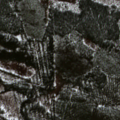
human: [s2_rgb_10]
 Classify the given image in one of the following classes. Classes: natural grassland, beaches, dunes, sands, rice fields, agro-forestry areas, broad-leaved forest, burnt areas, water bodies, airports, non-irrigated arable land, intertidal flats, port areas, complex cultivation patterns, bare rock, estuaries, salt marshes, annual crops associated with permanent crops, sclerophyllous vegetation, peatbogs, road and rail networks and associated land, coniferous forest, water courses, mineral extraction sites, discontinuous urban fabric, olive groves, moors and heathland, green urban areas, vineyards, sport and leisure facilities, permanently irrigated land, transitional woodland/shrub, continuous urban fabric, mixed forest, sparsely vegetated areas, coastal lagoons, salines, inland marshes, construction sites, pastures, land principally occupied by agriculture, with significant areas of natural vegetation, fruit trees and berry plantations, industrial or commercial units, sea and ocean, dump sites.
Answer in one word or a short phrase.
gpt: coniferous forest, mixed forest, transitional woodland/shrub